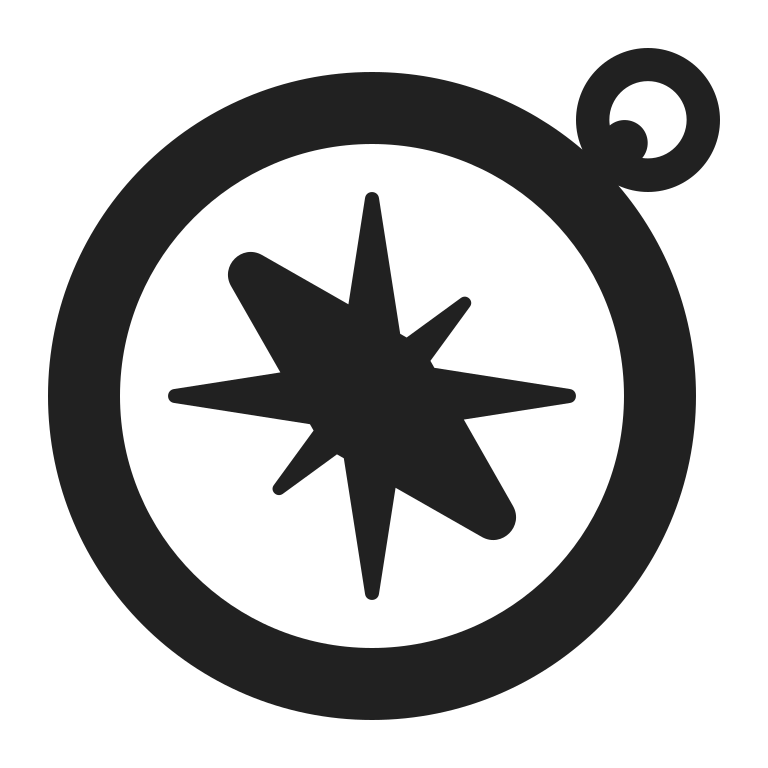
compass high contrast